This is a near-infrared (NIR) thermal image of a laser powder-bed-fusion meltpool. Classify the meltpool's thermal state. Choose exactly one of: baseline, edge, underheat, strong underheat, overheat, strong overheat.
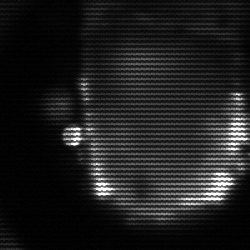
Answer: baseline